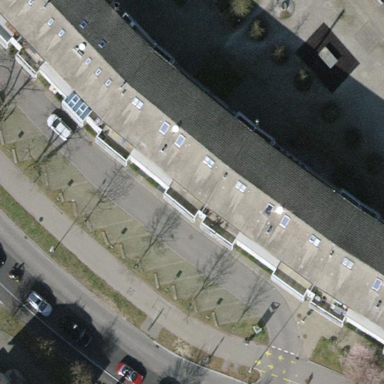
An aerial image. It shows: Parking area with paving stones surface.